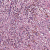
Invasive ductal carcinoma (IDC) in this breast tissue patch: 0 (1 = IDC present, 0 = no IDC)